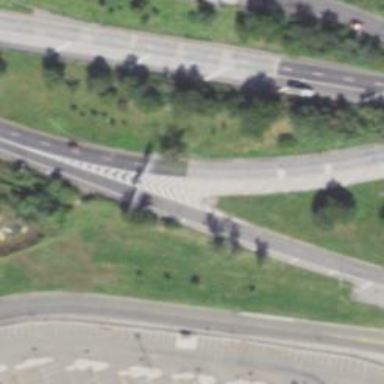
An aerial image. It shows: Asphalt trunk link road.